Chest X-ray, PA view. Patient: 54 years old, sex F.
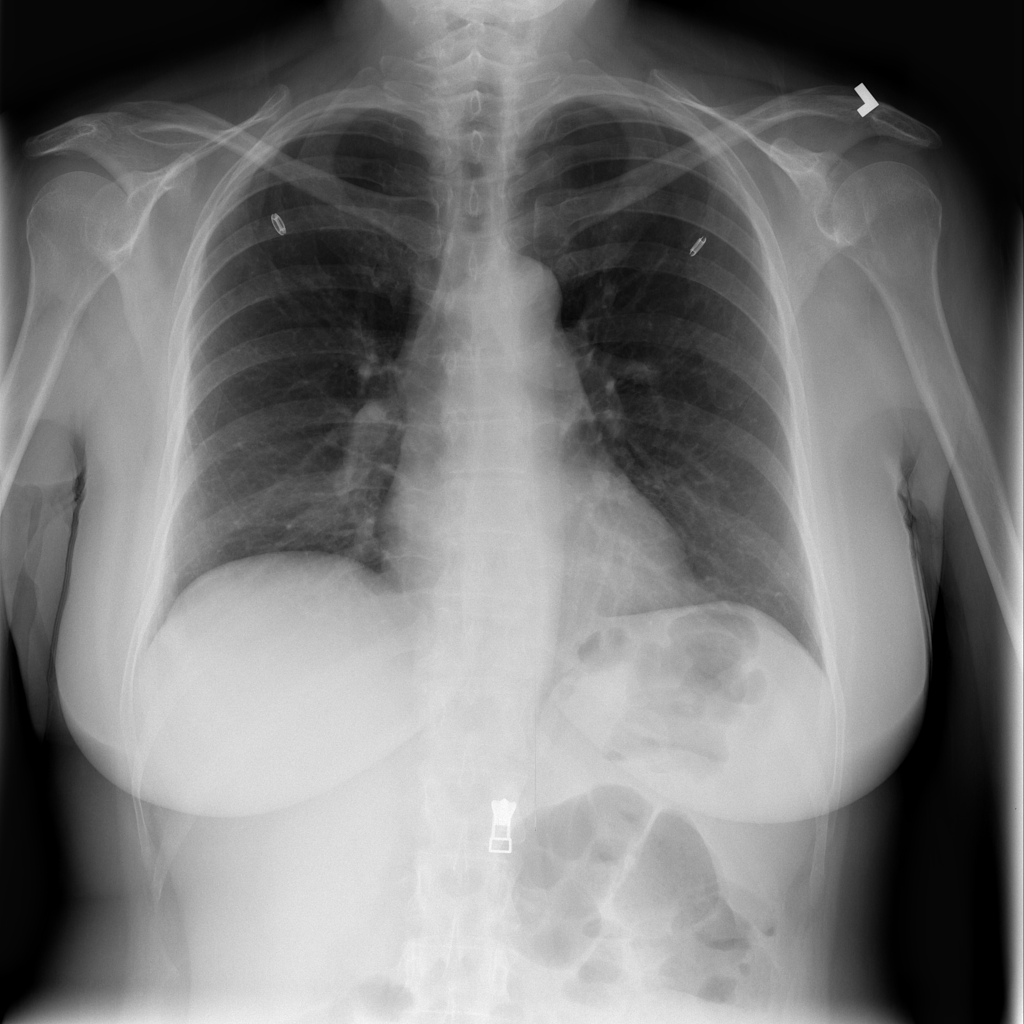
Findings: No Finding